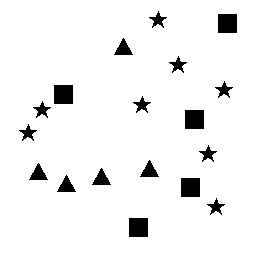
Squares: 5
Triangles: 5
Stars: 8
Total shapes: 18